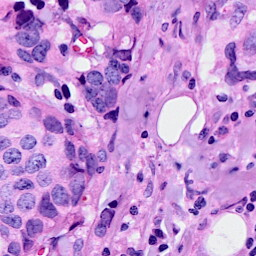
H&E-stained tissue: Breast